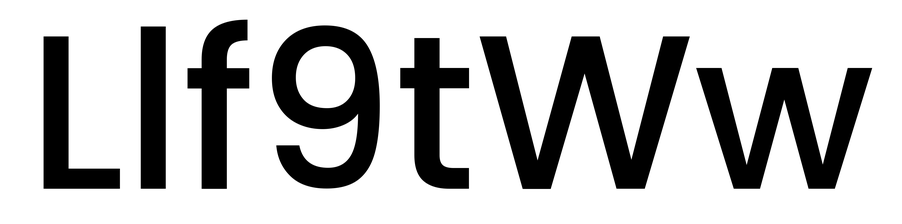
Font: Poppins-Medium